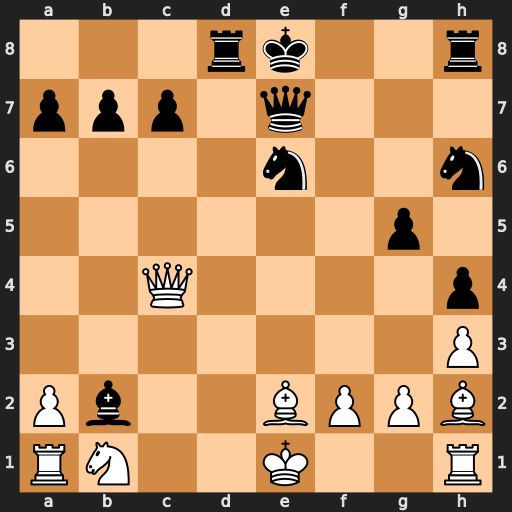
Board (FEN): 3rk2r/ppp1q3/4n2n/6p1/2Q4p/7P/Pb2BPPB/RN2K2R
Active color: w
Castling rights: KQk
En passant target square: -
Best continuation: Qb5+ Kf7 Qxb2 Nd4 Nc3